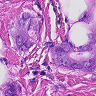
Metastatic tissue present: yes